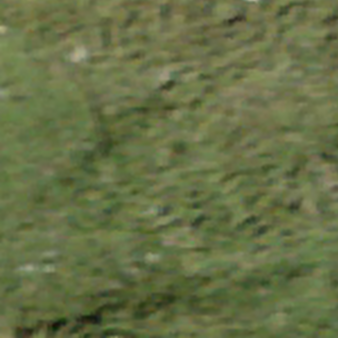
Label: other